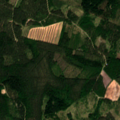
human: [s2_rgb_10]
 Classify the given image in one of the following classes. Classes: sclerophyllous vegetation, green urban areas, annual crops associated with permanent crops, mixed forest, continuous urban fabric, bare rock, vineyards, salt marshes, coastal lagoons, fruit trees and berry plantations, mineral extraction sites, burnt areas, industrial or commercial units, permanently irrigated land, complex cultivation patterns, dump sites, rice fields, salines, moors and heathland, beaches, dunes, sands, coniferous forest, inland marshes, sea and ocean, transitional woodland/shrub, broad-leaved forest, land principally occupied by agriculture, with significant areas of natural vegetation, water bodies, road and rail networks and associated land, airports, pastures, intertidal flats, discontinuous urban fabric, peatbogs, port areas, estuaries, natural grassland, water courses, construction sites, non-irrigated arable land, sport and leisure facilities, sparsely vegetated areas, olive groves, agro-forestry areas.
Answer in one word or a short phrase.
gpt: coniferous forest, mixed forest